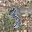
Label: 3